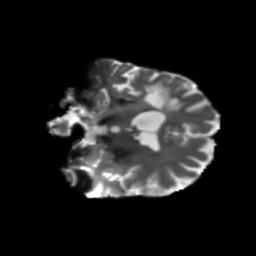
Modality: T2w
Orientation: coronal
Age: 74
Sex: female
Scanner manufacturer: siemens
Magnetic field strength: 3 T
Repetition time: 5.25 s
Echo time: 0.08 s